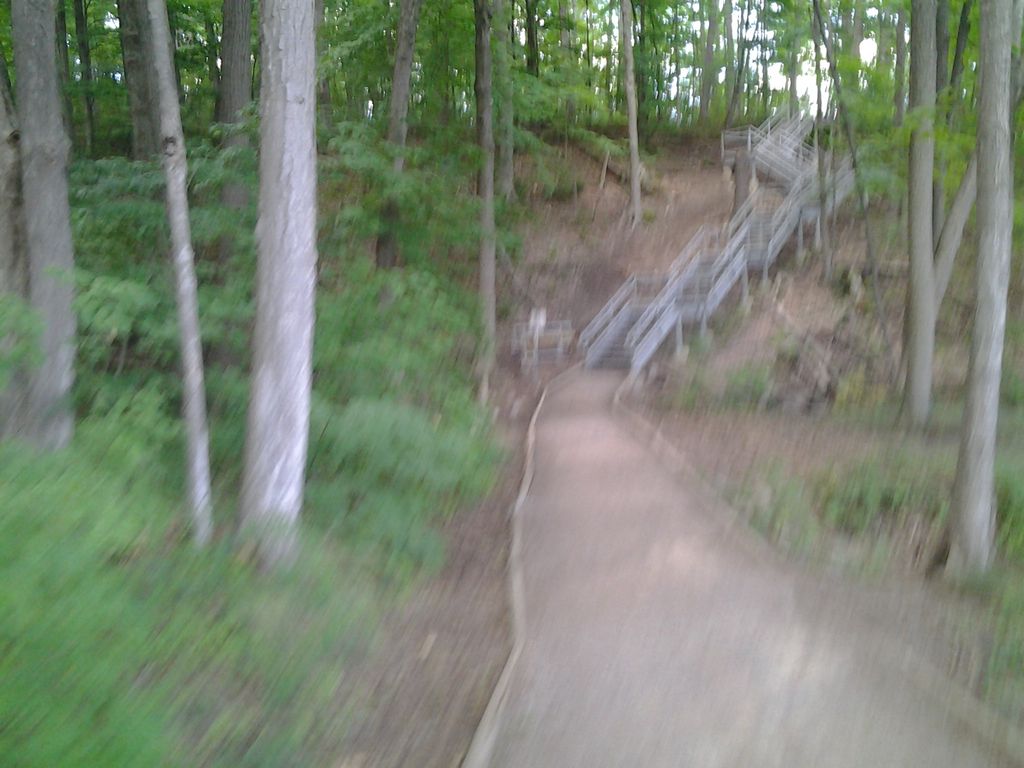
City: hamilton